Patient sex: F
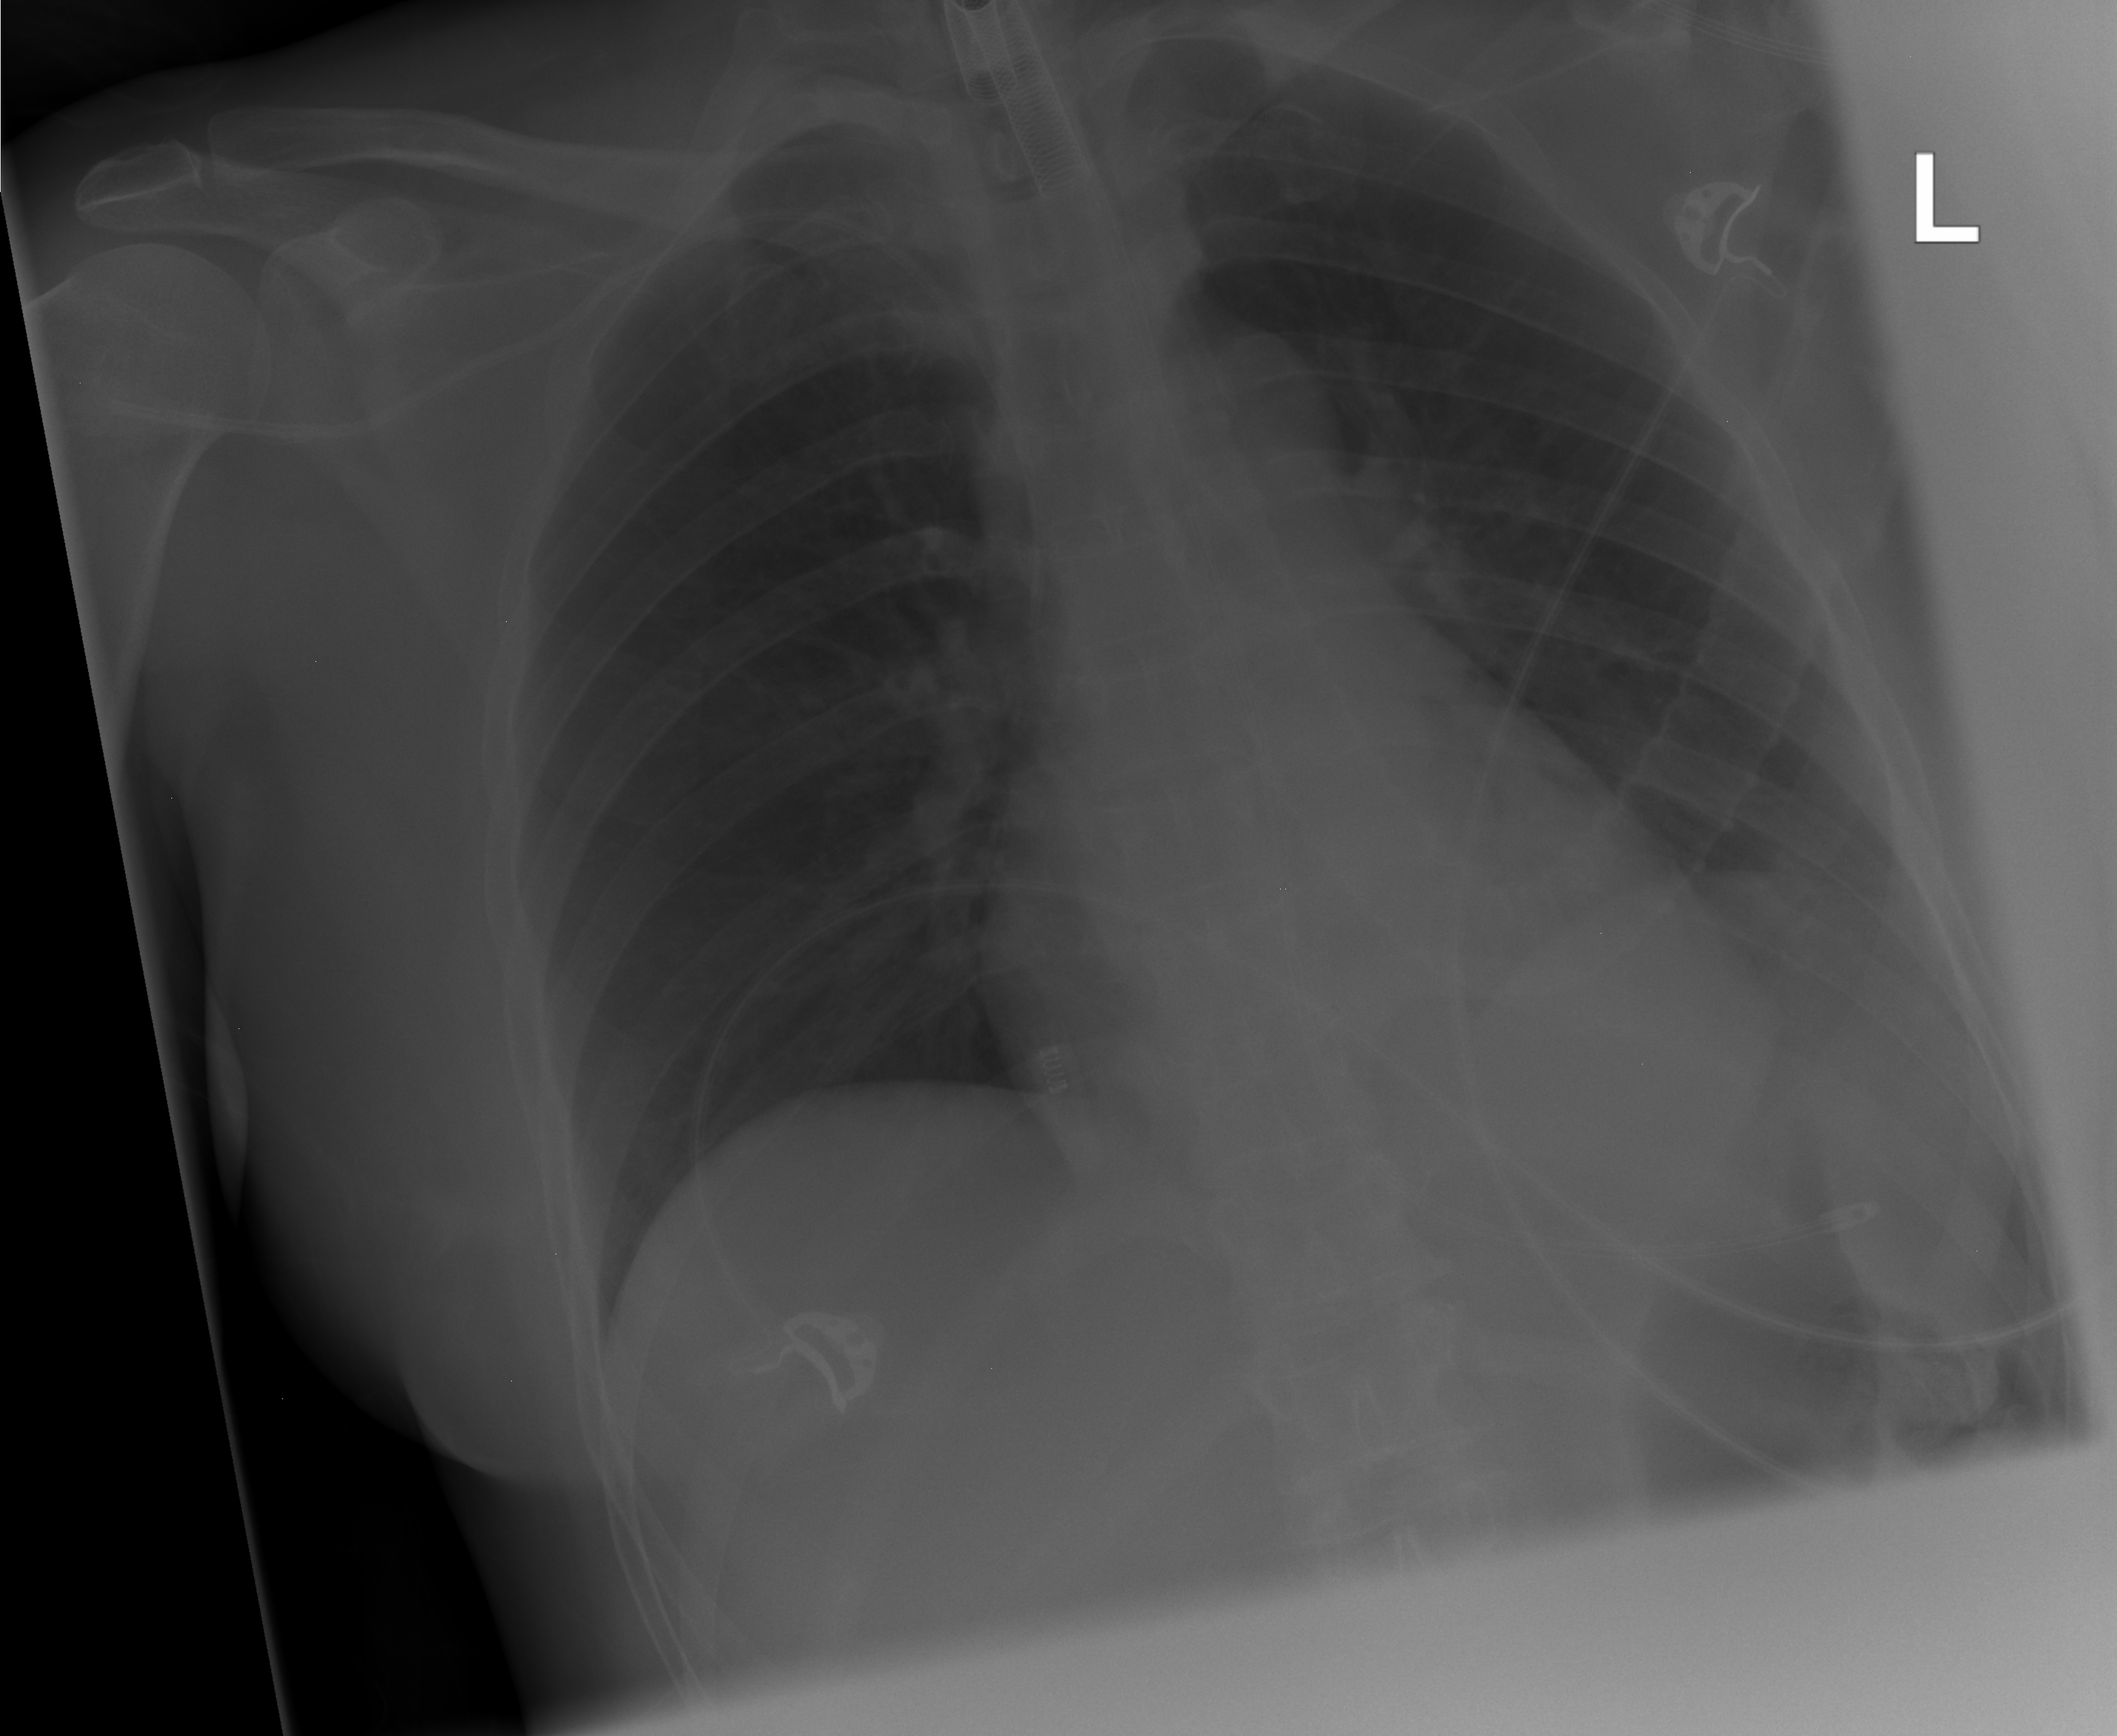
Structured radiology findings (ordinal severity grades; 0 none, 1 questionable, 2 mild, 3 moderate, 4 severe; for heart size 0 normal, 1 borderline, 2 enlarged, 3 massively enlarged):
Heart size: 0
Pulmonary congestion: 0
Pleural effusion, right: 0
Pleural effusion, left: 1
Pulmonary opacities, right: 0
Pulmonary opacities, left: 0
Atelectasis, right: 0
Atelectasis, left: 0